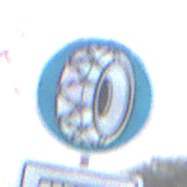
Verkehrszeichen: SchneekettenVorgeschrieben
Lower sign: HinweisDurchSinnbild13
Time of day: SunriseSunset
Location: Outdoor (Nature)
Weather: Clear
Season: NotSpecified
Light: Natural